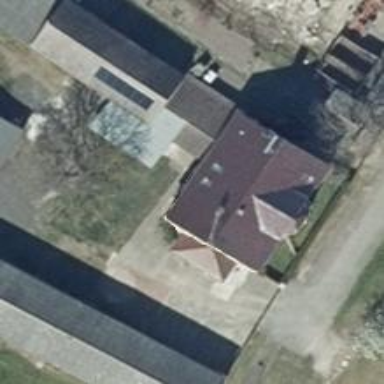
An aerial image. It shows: House with flat grey roof.